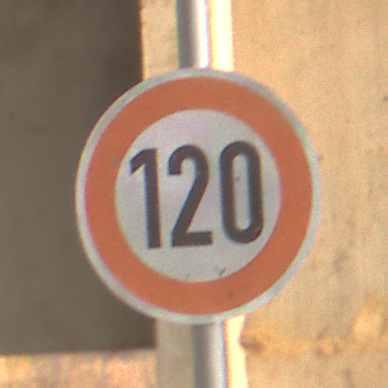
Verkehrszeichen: Geschwindigkeit120
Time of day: SunriseSunset
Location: Roofed (Suburban)
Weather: Clear
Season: NotSpecified
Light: Natural